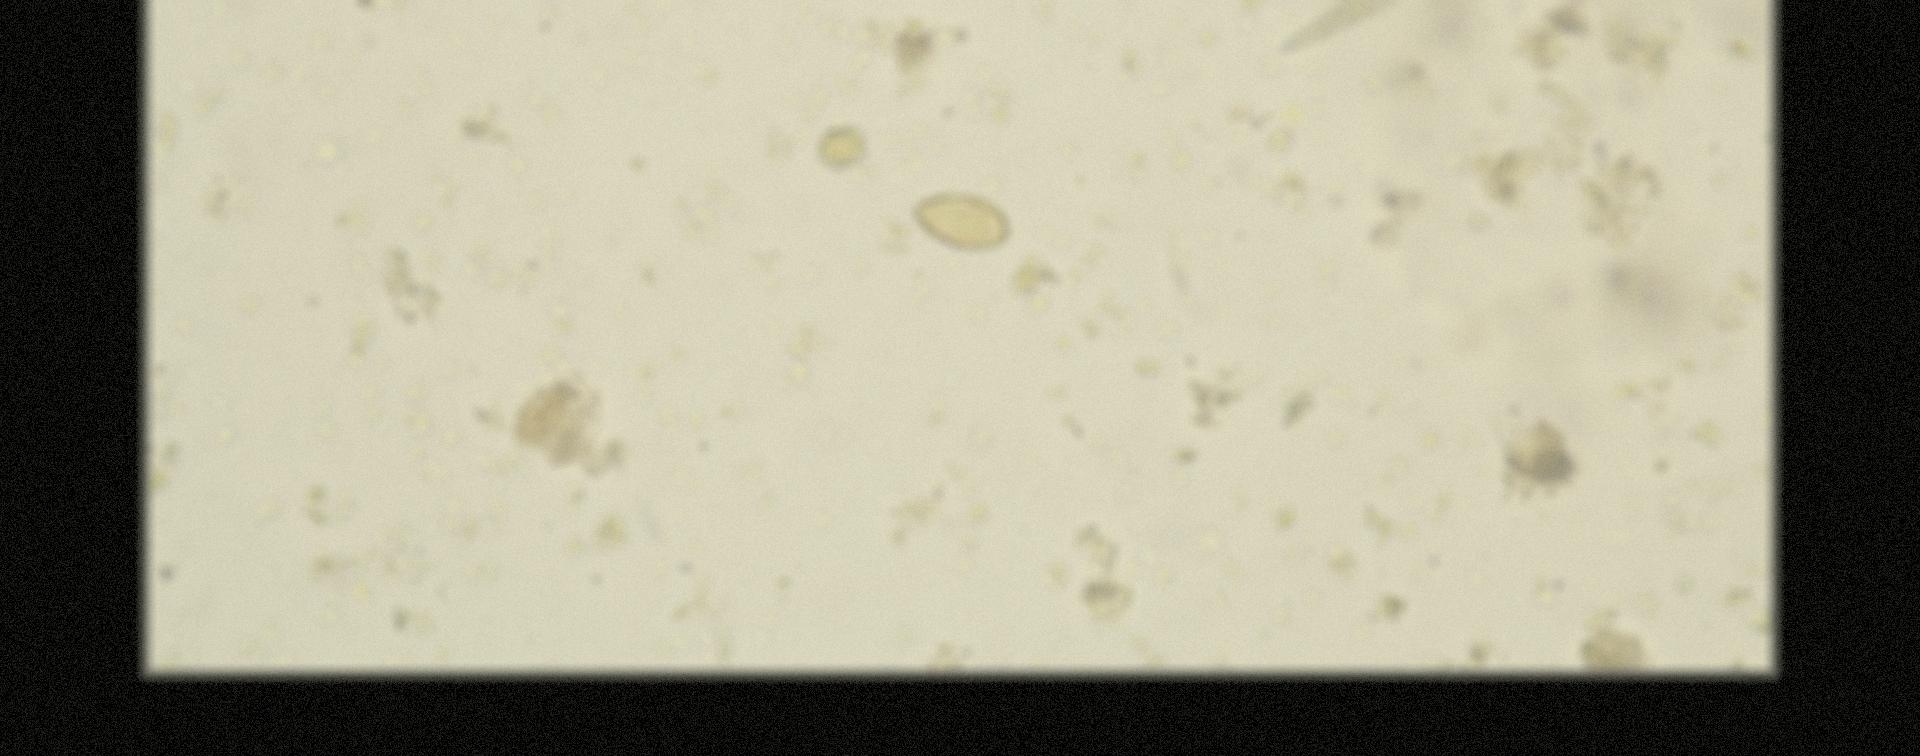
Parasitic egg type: Opisthorchis viverrine